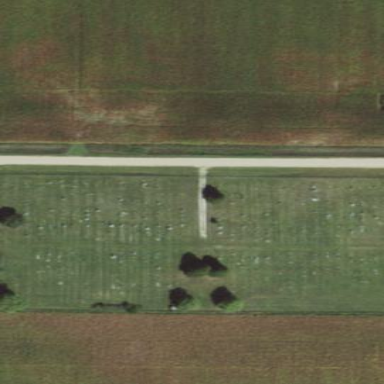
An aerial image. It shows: Cemetery.